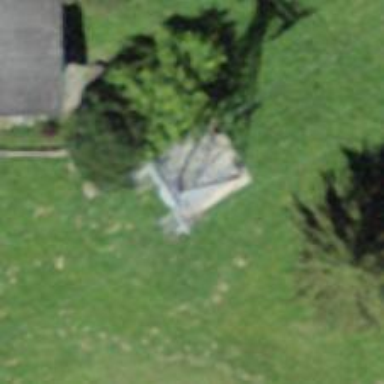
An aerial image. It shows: Pylon for aerialway.